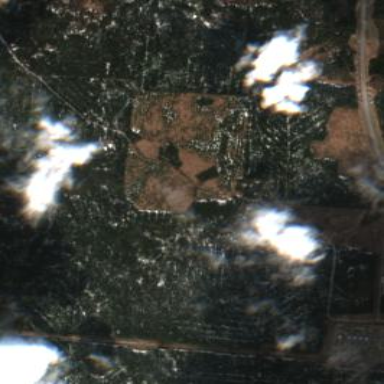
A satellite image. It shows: Clearcut man-made area surrounded by scrub vegetation.